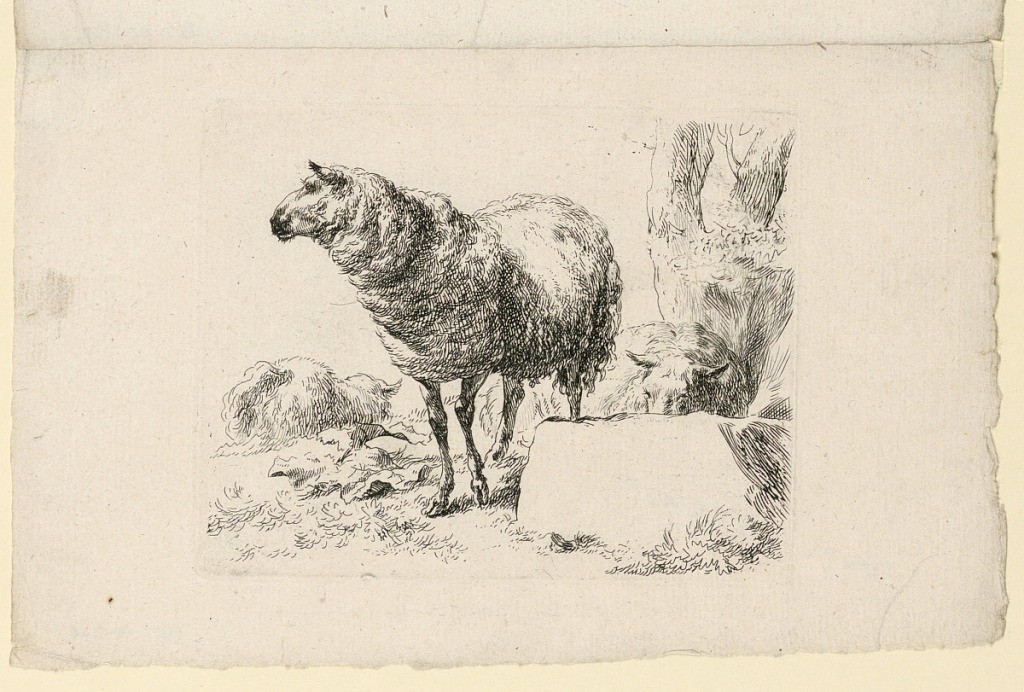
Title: Study of Sheep
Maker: Nicolaes Berchem, Dutch, 1620–1683
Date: ca. 1650
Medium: Etching on paper
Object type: Print
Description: By a large stone, a sheep looks to the left. Behind, two others, one facing frontally, the other seen from the back. From a suite of 6.